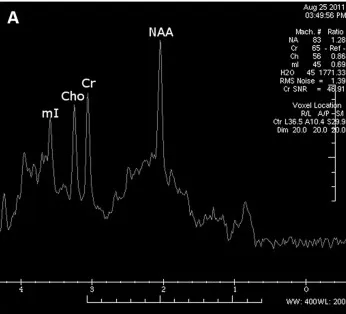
MRS examination within the left parietal white matter area performed at 9 months after cardiorespiratory arrest revealed decreased NAA/Cr ratios (A).
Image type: radiology (ultrasound)